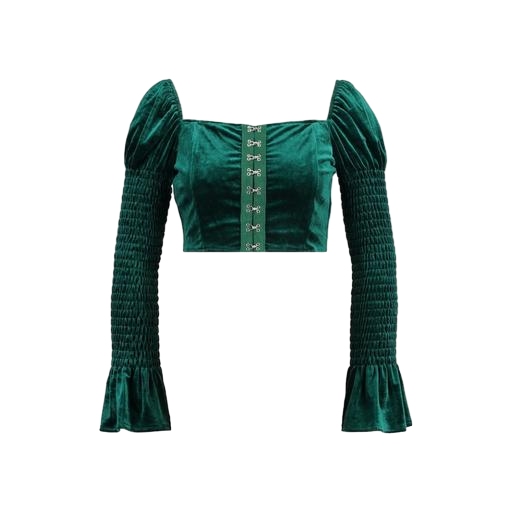
green crop top, green sleeves, blouse green, white background